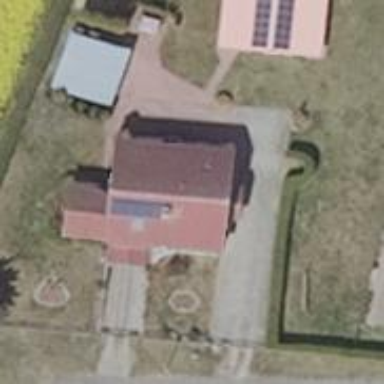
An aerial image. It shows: Driveway.